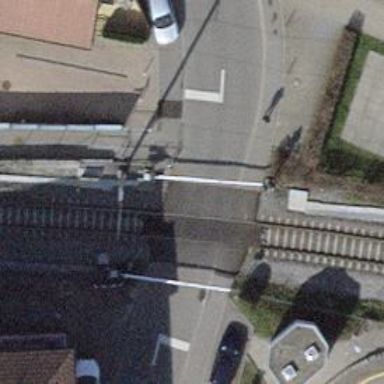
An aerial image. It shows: Level crossing at the railway with full barrier.